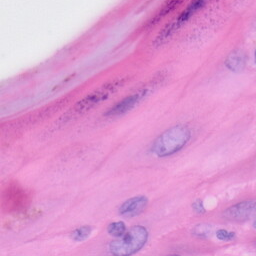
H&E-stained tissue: Skin